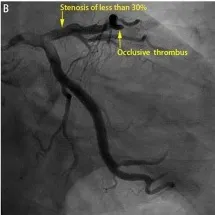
(B) Coronary angiogram revealing minimal stenosis of <30% near proximal left anterior descending coronary artery (LAD) and occlusive thrombus in distal LAD.
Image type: radiology (ultrasound)